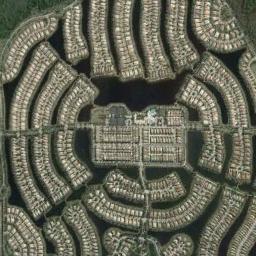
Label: dense_residential